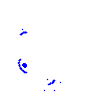
Particle: electron